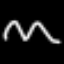
Label: squiggle